Interaction volume radius: 10 \u00c5
Interaction volume height: 20 \u00c5
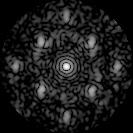
Disorder parameter: 0.5061